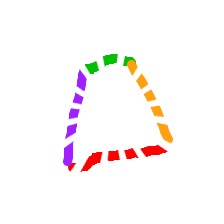
Shape: trapezoid